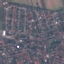
Land use / land cover class: Residential